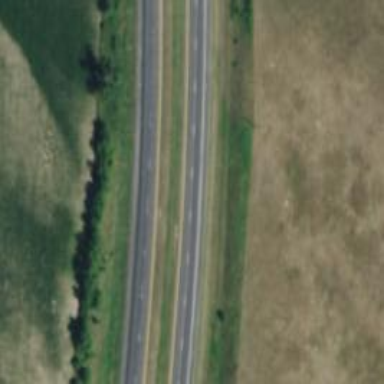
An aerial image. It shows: Trunk highway with expressway features.